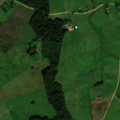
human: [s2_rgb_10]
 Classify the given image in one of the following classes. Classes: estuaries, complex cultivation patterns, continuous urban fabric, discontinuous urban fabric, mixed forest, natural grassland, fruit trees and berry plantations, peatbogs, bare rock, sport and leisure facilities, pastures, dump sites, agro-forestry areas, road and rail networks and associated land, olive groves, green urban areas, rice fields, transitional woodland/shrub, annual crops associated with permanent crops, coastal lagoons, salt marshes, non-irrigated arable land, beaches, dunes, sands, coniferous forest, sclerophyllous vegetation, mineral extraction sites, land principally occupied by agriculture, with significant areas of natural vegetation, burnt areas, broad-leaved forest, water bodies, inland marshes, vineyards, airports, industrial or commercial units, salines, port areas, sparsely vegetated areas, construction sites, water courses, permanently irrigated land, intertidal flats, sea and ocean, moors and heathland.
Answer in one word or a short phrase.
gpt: non-irrigated arable land, pastures, complex cultivation patterns, broad-leaved forest